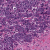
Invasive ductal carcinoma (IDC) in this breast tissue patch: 1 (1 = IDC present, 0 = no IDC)